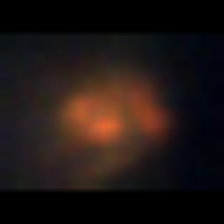
Taxon: NanoPlankton
Group: Other